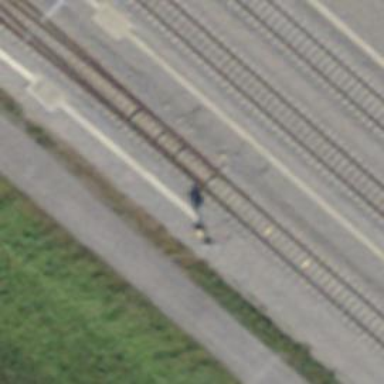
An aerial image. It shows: Railway switch.